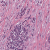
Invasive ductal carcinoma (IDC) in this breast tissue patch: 1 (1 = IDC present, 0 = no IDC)